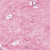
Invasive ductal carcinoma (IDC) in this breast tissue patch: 0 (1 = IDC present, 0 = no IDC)